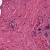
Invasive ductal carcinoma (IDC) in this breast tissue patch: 0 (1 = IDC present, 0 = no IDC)